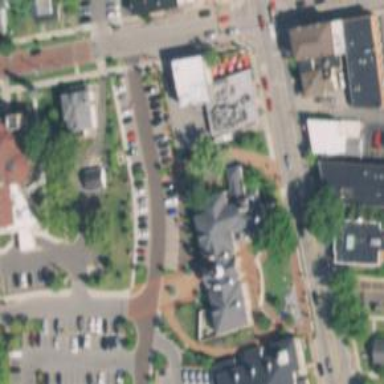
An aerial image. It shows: Parking space.